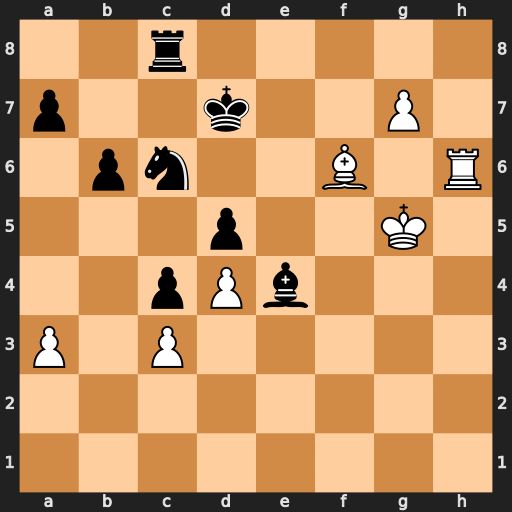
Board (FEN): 2r5/p2k2P1/1pn2B1R/3p2K1/2pPb3/P1P5/8/8
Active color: w
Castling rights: -
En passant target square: -
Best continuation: Rh8 Bh7 Rxh7